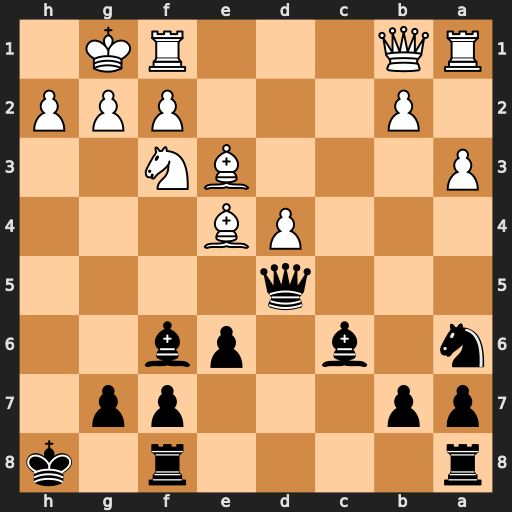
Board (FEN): r4r1k/pp3pp1/n1b1pb2/3q4/3PB3/P3BN2/1P3PPP/RQ3RK1
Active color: b
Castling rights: -
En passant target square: -
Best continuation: Qxe4 Qxe4 Bxe4